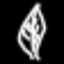
Label: leaf